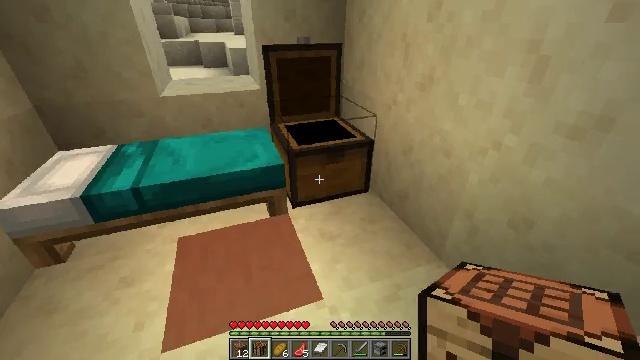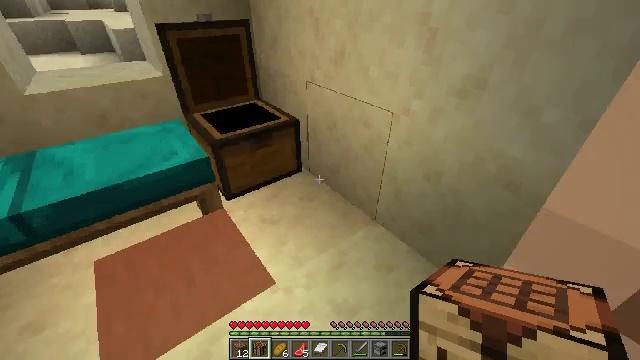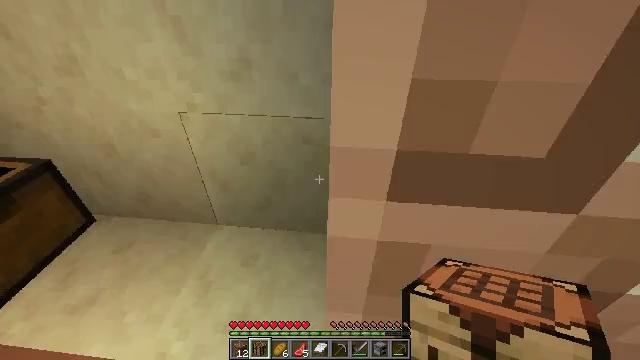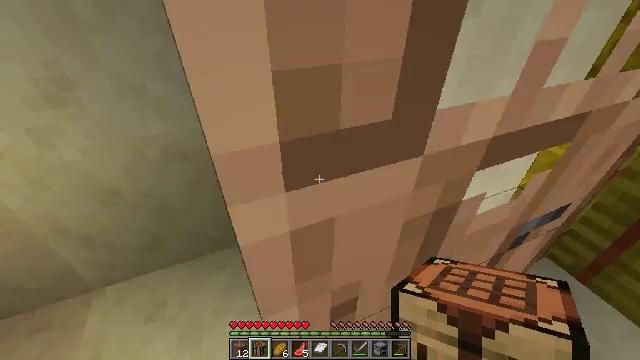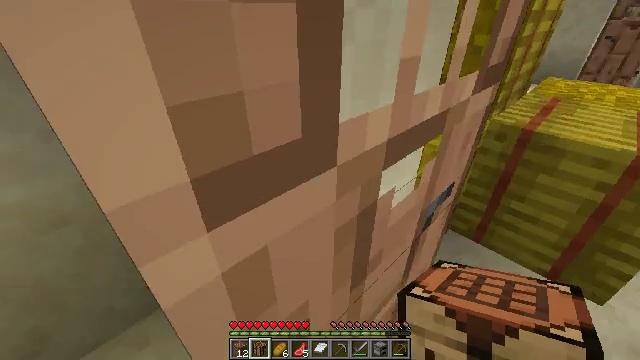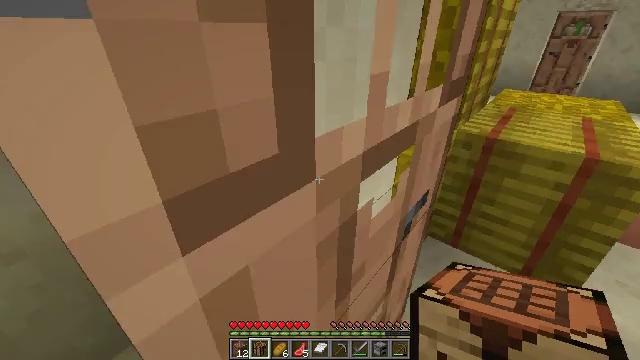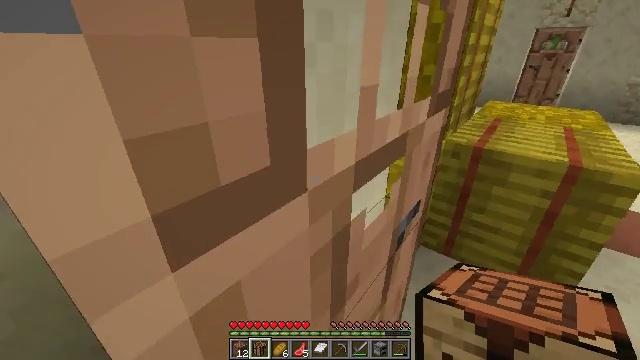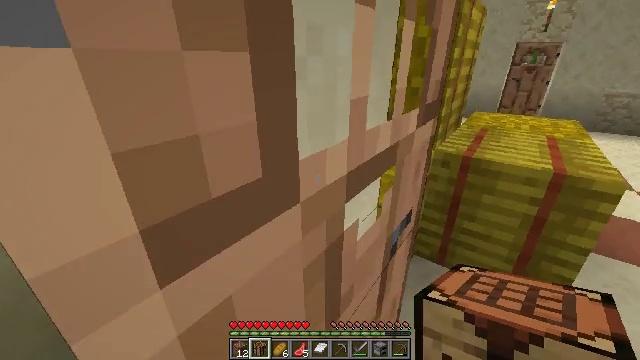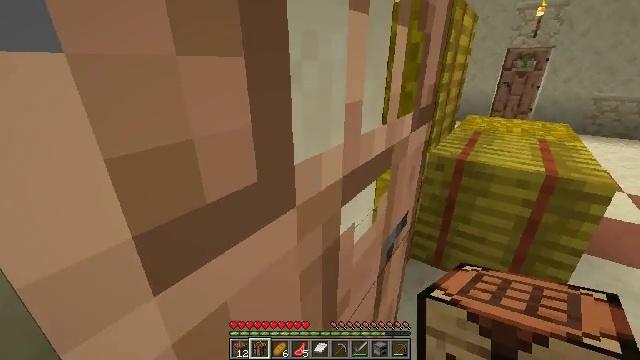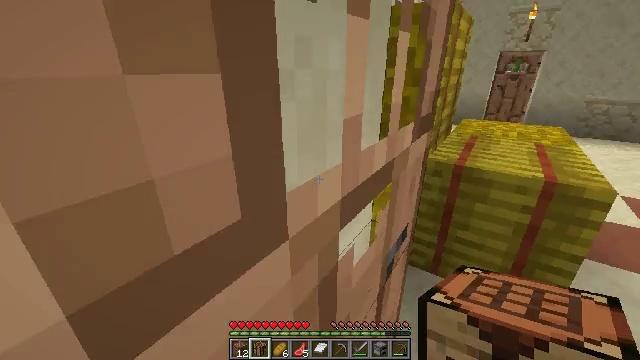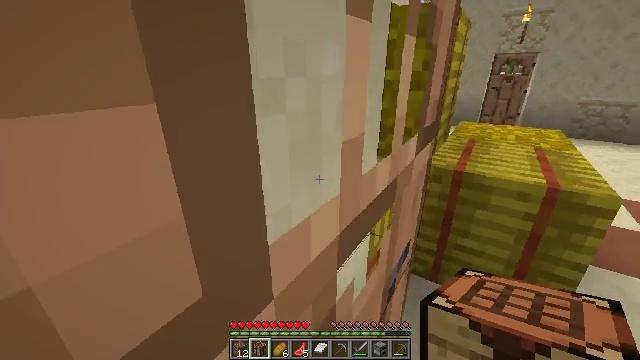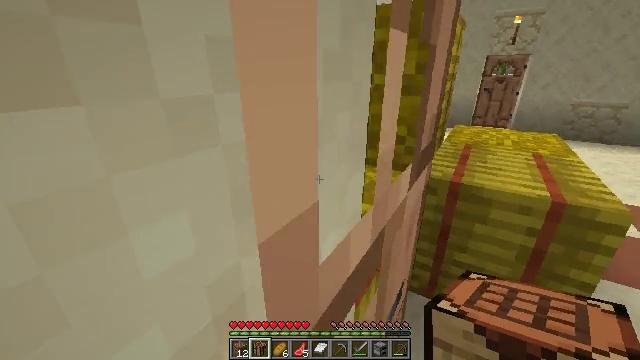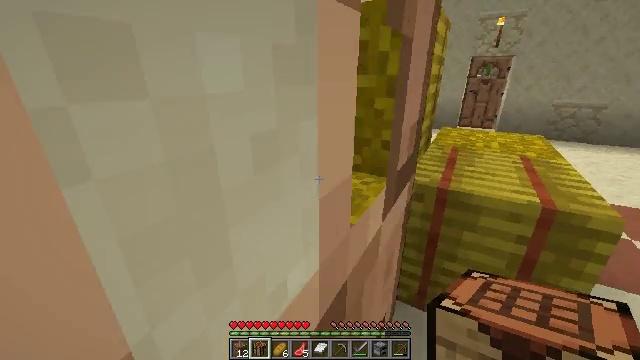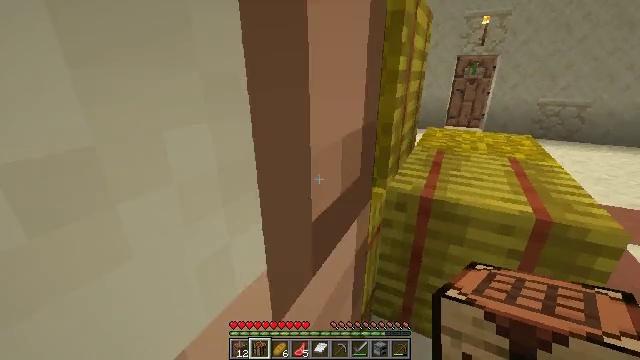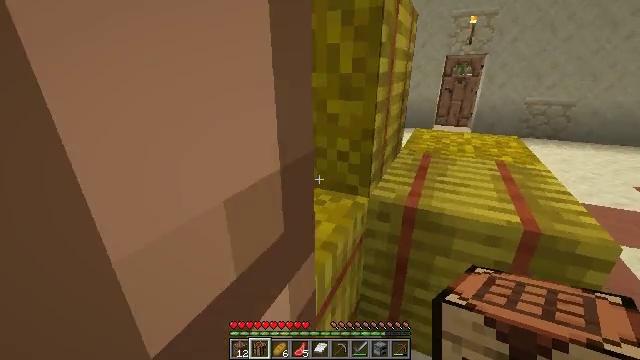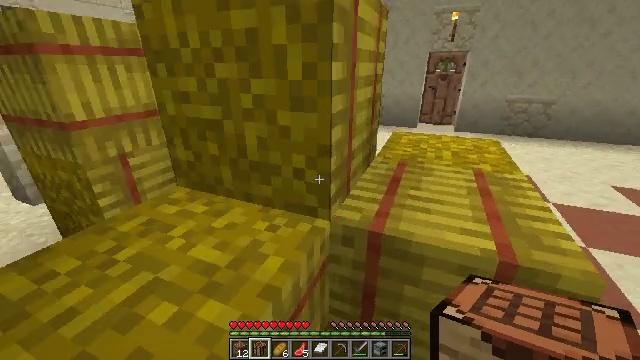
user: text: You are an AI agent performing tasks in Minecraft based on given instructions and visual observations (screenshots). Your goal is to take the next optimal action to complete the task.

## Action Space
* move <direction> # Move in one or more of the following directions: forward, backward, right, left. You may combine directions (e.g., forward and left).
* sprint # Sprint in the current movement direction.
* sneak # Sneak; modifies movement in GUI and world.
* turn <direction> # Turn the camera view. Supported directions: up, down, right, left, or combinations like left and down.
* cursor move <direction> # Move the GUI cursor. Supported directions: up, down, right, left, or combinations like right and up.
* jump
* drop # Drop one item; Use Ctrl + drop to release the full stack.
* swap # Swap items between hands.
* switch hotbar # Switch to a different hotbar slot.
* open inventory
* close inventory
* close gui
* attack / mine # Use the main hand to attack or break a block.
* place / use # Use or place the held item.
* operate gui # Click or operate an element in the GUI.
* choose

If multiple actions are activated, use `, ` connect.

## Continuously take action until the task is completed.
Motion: motion action
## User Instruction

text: Reclaim the jungle fence gate.
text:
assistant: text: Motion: turn right and down, close inventory
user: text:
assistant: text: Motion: turn right and down
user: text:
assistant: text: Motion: turn right
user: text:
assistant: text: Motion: turn right and up
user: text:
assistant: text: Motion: turn right and up
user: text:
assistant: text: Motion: turn right and up
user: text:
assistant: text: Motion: turn right and up
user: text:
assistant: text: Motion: turn right
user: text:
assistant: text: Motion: move forward, turn right
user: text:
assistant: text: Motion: move forward
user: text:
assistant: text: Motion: move forward, turn right
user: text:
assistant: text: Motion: move forward, turn right
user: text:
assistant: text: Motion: move forward and move right, turn right
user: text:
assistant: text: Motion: move forward and move right, turn right
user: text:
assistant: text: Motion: move forward and move right, turn right
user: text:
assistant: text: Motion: move forward and move right, turn right
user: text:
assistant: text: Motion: move forward and move right, turn right
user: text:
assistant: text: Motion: move forward and move right, turn right and down
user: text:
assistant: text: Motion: move forward and move right, turn right and down
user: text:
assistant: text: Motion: move forward and move right, turn right
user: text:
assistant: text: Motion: move forward and move right
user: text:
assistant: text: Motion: move forward and move right
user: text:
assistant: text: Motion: move forward and move right
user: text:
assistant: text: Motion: move forward and move right, turn left
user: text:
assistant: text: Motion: move forward and move right, turn left
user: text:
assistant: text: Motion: move forward and move right, turn left and up
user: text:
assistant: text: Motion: move forward and move right, turn left and up
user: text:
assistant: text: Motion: move forward and move right, turn left and up
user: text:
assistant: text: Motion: move forward, turn left and up
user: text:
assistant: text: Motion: move forward